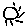
Label: sun